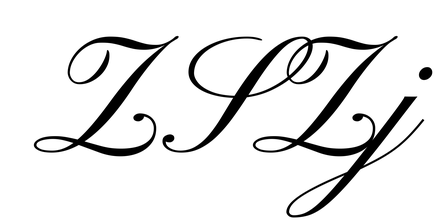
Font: PinyonScript-Regular